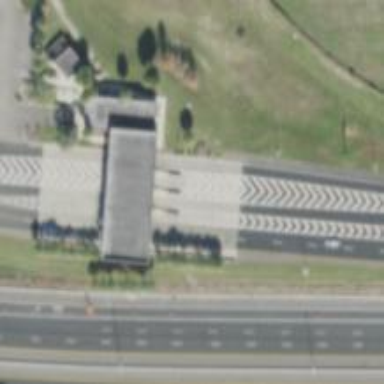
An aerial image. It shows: Toll gantry on the road.